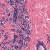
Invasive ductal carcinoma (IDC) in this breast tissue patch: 0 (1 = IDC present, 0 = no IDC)